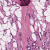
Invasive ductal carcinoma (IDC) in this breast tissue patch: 1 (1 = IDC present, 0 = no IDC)